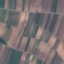
Land use / land cover class: PermanentCrop